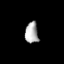
Tissue: lung
Cell type: Epithelial cells
Senescence score: 0.6054
Nuclear area (px): 274
Mean DAPI intensity: 173.113